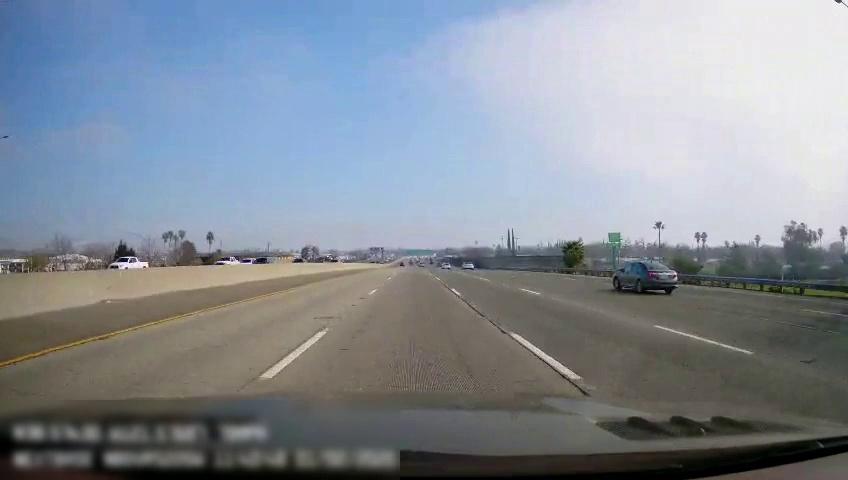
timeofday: Day
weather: Sunny
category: Vehicles | Truck
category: Vehicles | Truck
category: Vehicles | Truck
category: Vehicles | Truck
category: Drivable Space
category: Vehicles | Car
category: Vehicles | Car
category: Lanes | Current Lane
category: Lanes | Current Lane
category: Lanes | Current Lane
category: Lanes | Alternate Lane
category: Lanes | Alternate Lane
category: Lanes | Alternate Lane